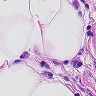
Metastatic tissue present: no